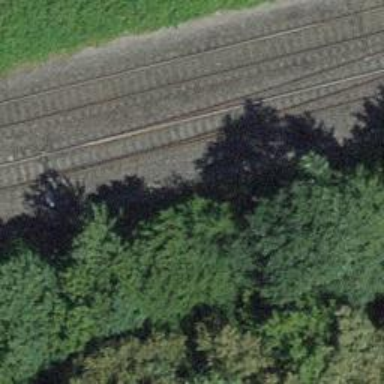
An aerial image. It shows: Single-track railway siding.